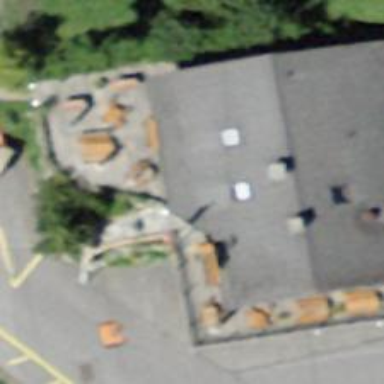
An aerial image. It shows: Restaurant.